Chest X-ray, AP view. Patient: 47 years old, sex F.
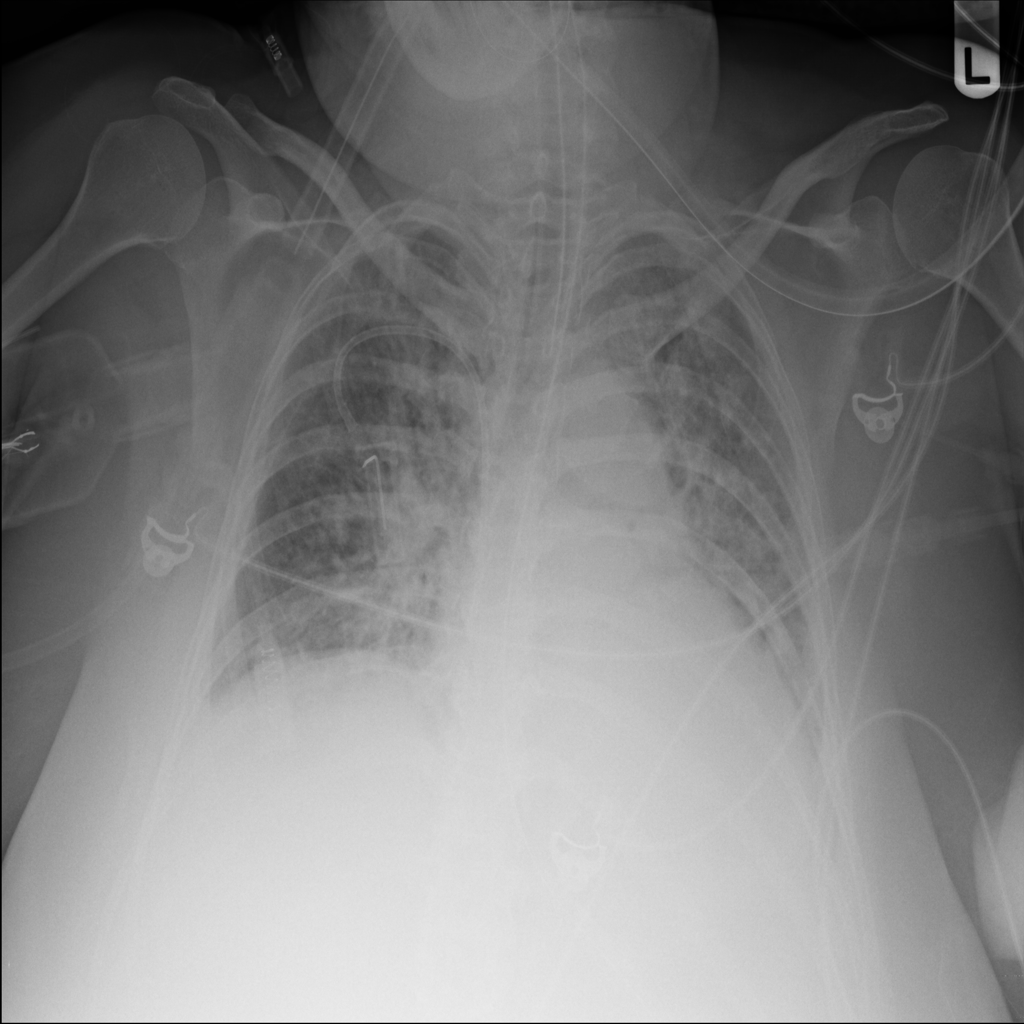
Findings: Effusion, Nodule